Question: Inside Body Data of HTTP Sampler or JSR223 Sampler (or other Sampler )
I can Right click and get the following:

Copy/Paste/Cut/... functions work but Folding options seems to do nothing and irrelevant in that context
What <URL> is executing in this context? is it a specific feature for specific sampler?
I checked with code/XML/JSON and there's no impact on the text in field.
> Code folding is a feature of some text editors and IDEs that allow some text to be temporarily hidden or "collapsed" in order to hide detail.
I found I can disable it by changing in jmeter.properties:
'''
jsyntaxtextarea.codefolding=false
'''
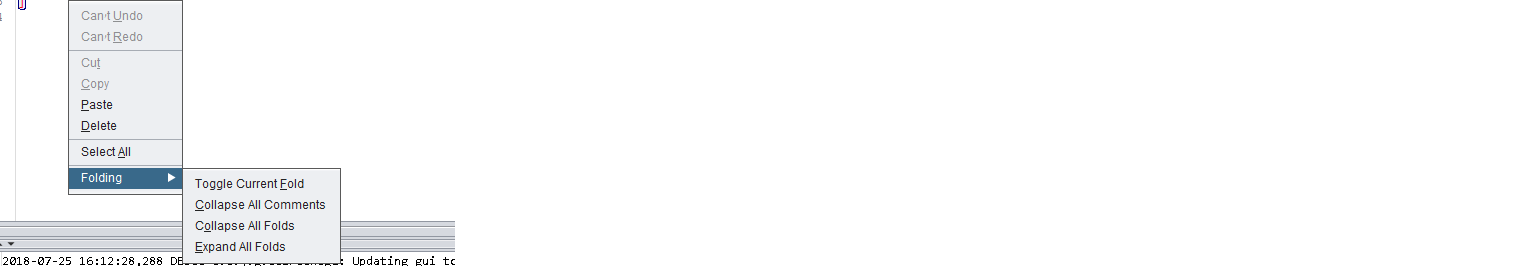
Answer: This feature can hide anything that represents a "block" and is useful when you have a large lump of code, including comments, function definitions, possibly lengthy array definitions, but want to concentrate on main script flow instead. Anything that can be collapsed can be seeing by "minus in square" symbol <URL>. You can expand or collapse using right-click menu items or by clicking that symbol.
Here's a primitive example when this can be useful.
Without folds:
<URL>
As you can tell, I can't even see any runnable code without scrolling. But the way it's displayed below, I can tell what script is actually doing (which, btw, exposes one problem right away), and expand relevant parts to see more details if needed:
<URL>